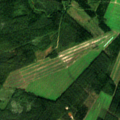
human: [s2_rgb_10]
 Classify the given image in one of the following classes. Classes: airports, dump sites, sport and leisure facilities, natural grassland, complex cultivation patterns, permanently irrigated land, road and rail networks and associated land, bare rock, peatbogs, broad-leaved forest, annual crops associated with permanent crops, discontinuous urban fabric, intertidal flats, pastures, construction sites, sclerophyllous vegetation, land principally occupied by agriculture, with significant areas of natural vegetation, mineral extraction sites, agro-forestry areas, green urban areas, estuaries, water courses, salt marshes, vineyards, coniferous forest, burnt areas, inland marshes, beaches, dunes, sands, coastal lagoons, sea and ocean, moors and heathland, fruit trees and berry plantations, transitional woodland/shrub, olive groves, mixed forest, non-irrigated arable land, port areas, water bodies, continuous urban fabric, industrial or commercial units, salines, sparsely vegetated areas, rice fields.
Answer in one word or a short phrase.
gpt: non-irrigated arable land, coniferous forest, mixed forest